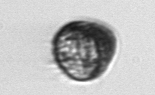
Label: Ciliophora